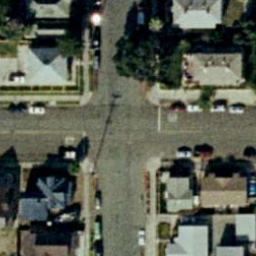
Label: intersection